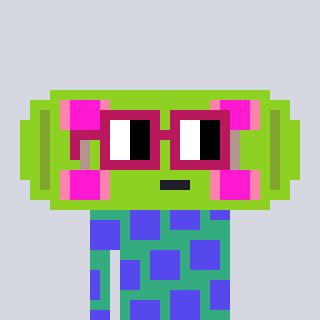
a pixel art character with square dark red glasses, a skateboard-shaped head and a teal-colored body on a cool background